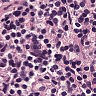
Metastatic tissue present: yes